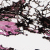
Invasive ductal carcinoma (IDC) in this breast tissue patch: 0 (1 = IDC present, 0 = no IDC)